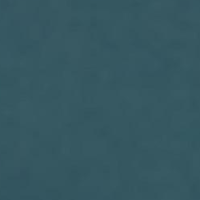
EUNIS habitat code: 14
Species observed at this site:
Corvus corone
Podiceps cristatus
Fulica atra
Anas platyrhynchos
Aythya fuligula
Ptyonoprogne rupestris
Columba palumbus
Turdus merula
Cygnus olor
Mergus merganser
Milvus milvus
Milvus migrans
Saxicola rubicola
Delichon urbicum